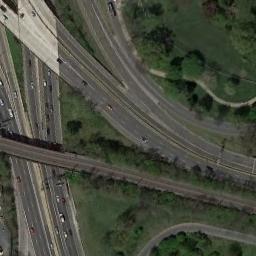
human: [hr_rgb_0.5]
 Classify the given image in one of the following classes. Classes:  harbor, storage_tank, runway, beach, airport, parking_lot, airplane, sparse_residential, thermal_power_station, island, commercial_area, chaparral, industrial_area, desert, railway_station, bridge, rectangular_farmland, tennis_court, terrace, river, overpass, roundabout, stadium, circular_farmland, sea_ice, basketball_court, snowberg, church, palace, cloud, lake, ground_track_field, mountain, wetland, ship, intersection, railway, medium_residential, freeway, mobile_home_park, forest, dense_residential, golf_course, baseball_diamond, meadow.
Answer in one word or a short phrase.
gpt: overpass